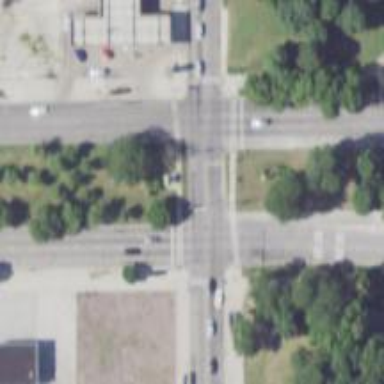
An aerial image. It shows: Footway located on traffic island.